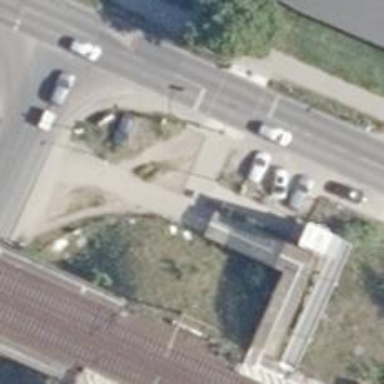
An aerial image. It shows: Footway.